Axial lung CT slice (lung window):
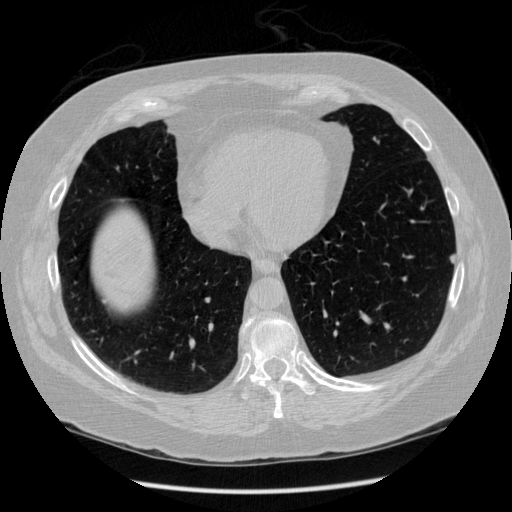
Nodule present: yes
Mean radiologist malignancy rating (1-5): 2.333